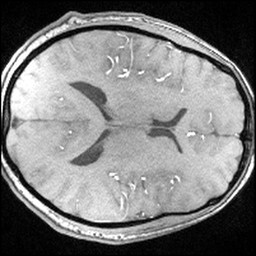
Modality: angio
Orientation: axial
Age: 26
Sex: male
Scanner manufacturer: siemens
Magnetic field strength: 3 T
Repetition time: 0.025 s
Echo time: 0.00334 s